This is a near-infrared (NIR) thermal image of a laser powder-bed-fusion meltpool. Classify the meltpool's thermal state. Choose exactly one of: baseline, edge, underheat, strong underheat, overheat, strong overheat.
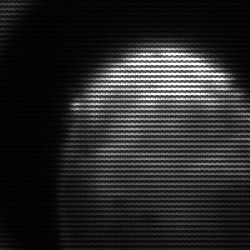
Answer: edge